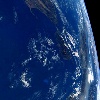
Label: water